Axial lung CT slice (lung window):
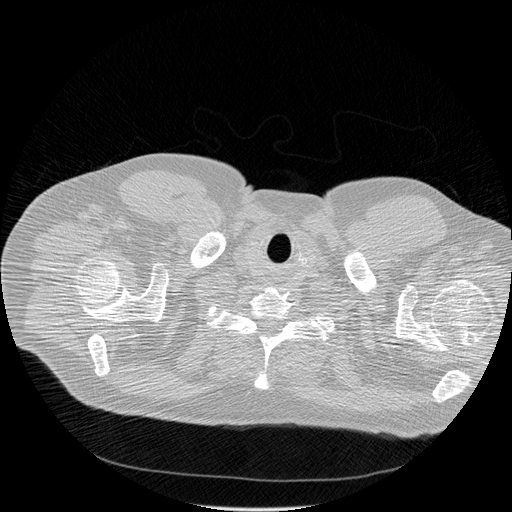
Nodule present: no